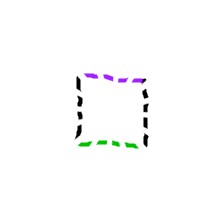
Shape: square